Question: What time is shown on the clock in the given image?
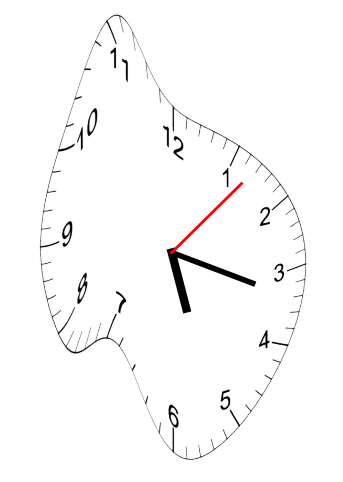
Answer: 05:17:07